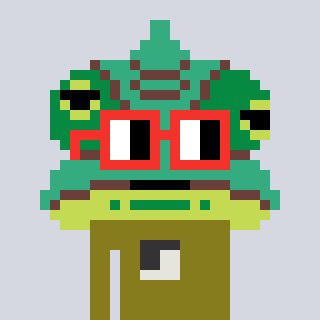
a pixel art character with square red glasses, a chameleon-shaped head and a gunk-colored body on a cool background